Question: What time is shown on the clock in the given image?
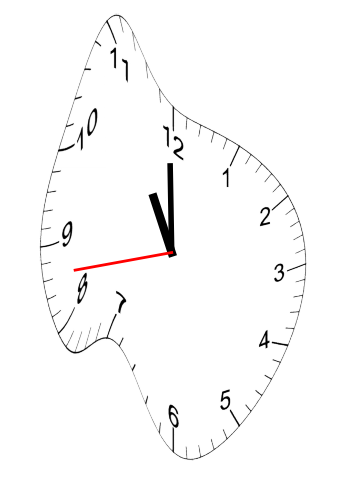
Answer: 10:59:43